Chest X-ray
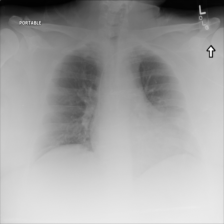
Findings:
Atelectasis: negative
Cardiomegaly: negative
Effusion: negative
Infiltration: negative
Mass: negative
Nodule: negative
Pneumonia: negative
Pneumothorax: negative
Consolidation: negative
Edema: negative
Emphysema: negative
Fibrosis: negative
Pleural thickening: negative
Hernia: negative